Interaction volume radius: 5 \u00c5
Interaction volume height: 15 \u00c5
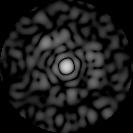
Disorder parameter: 0.8278